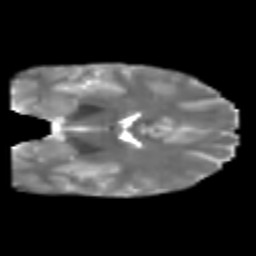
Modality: T2w
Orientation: coronal
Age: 28
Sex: male
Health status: healthy